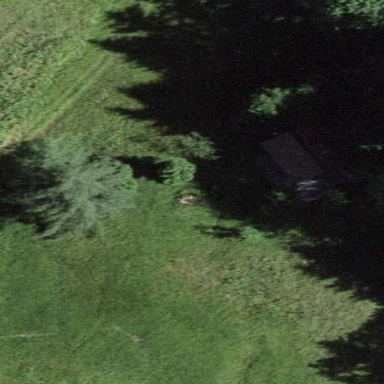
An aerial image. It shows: Cabin.